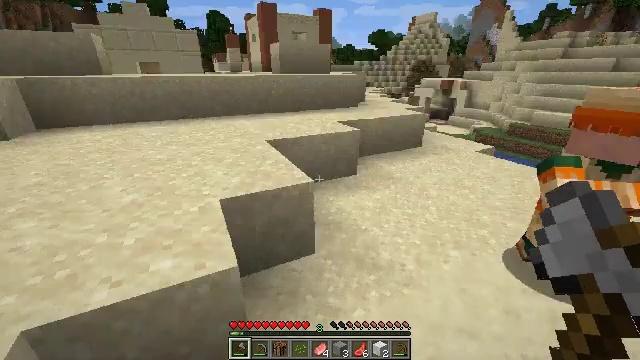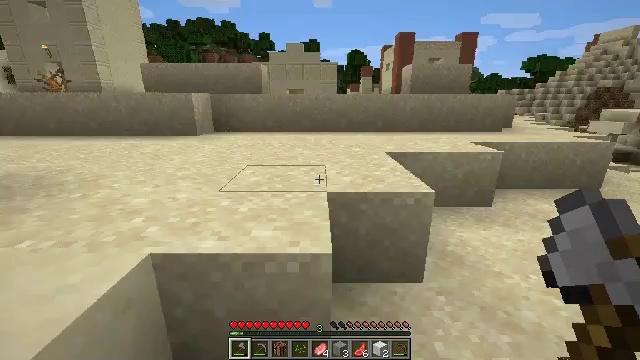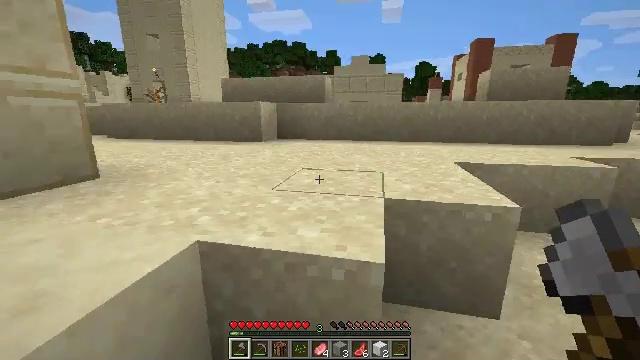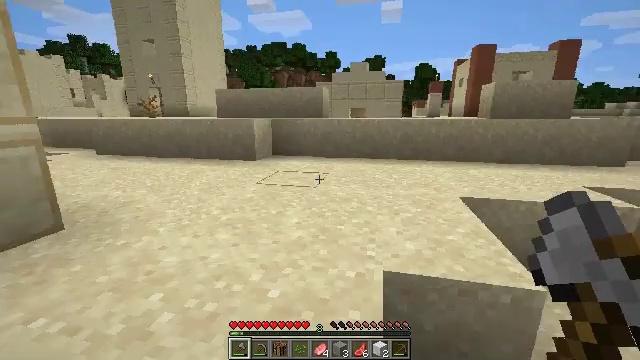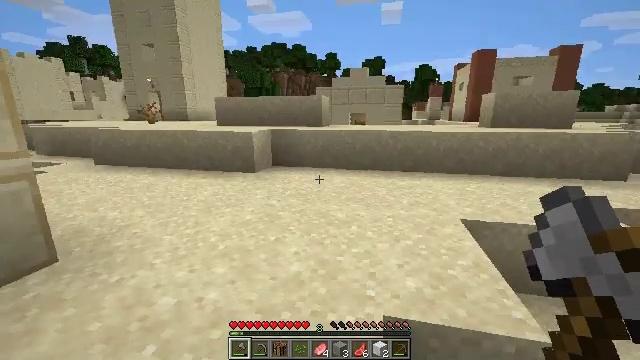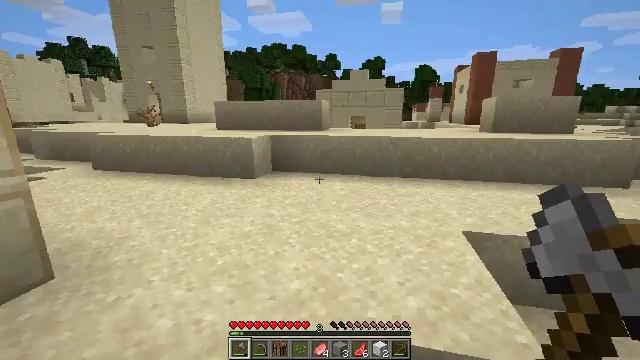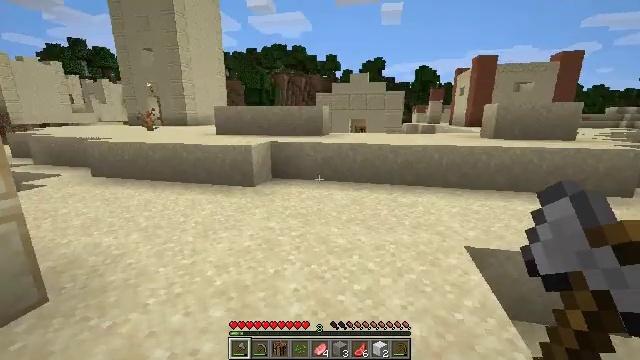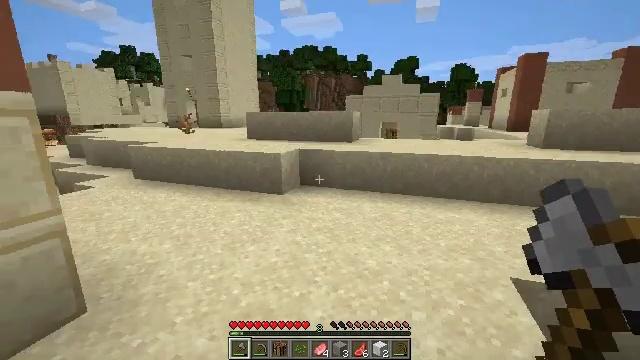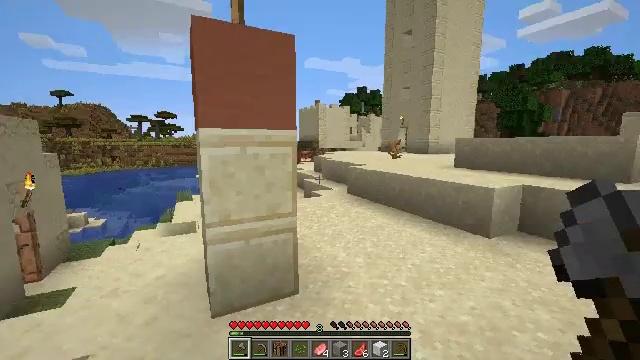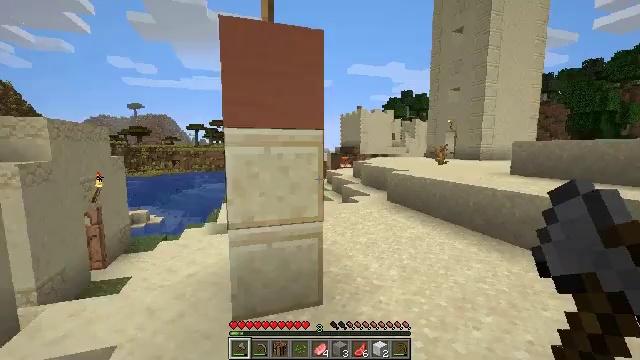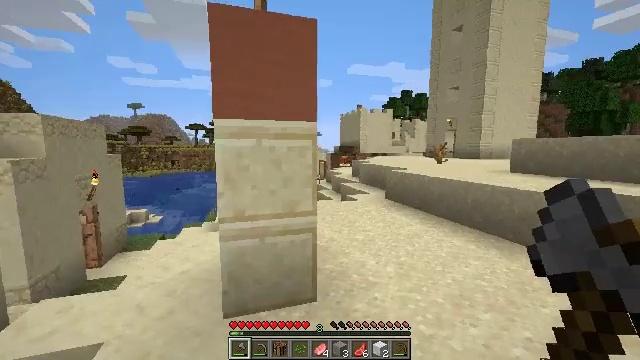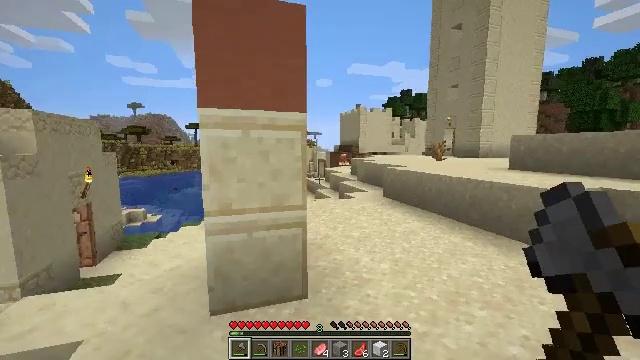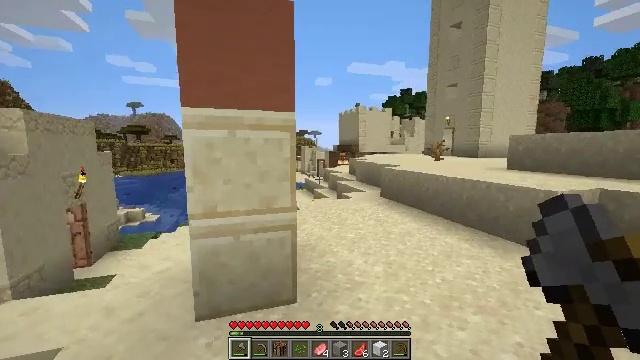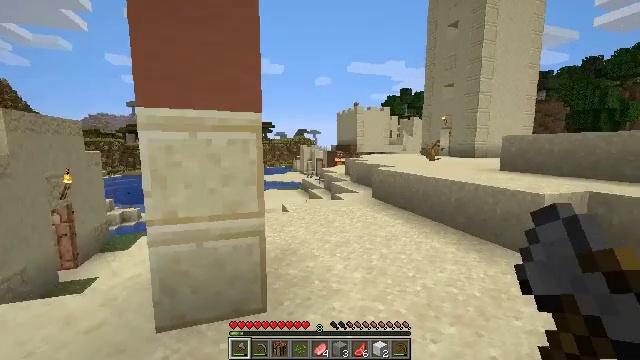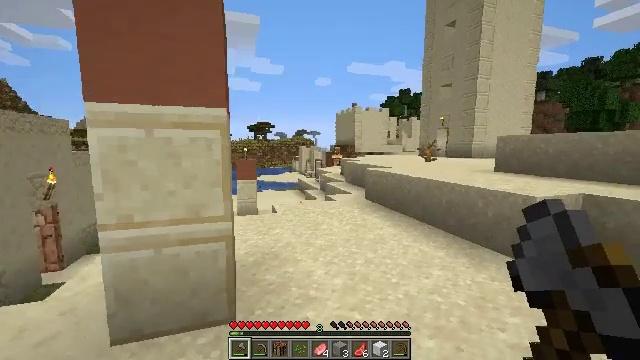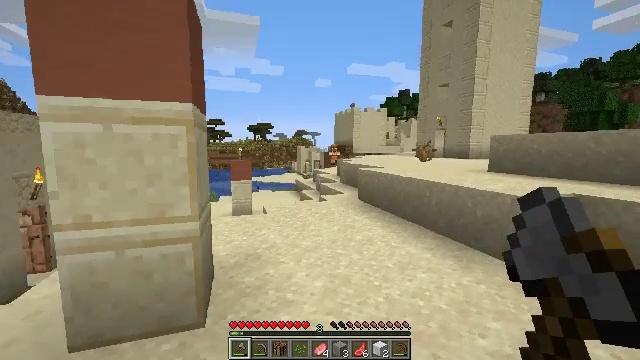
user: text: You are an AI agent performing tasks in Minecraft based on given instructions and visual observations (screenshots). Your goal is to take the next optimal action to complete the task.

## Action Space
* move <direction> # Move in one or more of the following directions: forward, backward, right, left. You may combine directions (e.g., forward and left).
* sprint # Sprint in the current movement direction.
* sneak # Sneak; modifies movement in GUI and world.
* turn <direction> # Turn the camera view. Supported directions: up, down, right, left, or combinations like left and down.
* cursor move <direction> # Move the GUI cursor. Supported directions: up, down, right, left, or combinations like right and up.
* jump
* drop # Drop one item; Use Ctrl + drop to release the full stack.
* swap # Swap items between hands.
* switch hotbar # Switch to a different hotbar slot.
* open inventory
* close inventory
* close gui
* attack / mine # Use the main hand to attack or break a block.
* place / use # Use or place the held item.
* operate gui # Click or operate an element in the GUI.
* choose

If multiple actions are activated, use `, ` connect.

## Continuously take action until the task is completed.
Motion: motion action
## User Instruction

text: Collect sand to make glass.
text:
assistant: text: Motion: move forward, turn left and up
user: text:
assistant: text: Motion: move forward, turn left and up
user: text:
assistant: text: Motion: move forward, jump
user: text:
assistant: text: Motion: move forward and move left, jump
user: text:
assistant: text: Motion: move forward and move left, jump
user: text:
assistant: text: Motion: move forward and move left, jump
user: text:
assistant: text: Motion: move forward and move left, turn left, jump
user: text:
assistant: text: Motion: move forward and move right, turn left and up, jump
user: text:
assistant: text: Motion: move forward and move right, turn left and up
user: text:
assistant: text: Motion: move right
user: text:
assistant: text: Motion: move right
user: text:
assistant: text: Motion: move right
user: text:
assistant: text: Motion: move forward and move right
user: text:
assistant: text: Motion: move forward and move right
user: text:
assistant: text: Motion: move right
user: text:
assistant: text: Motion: move right
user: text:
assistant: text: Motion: move forward and move right
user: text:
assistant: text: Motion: move forward and move right
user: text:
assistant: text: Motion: move forward and move right, turn right
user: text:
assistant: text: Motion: move forward and move right, turn right and down
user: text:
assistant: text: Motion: move forward and move right, turn right and down
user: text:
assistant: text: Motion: move forward and move right, turn right and down
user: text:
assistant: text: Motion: move forward and move right
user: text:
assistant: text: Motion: move forward and move right, turn right
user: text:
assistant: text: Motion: move forward and move right, turn right
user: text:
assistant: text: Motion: move forward and move right, turn right and down
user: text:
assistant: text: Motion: move forward and move right, turn right and down
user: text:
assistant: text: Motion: move forward and move right, turn right, jump
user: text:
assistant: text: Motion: move forward, jump
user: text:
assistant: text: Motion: move forward, jump